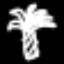
Label: palm tree